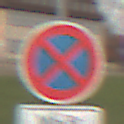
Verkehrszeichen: AbsolutesHalteverbot
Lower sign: ZeitangabenMitBeschraenkungAufWochentage2
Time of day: MorningAfternoon
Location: Outdoor (Suburban)
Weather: Overcast
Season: NotSpecified
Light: Natural